五年级 · 立体几何学
下图中大球的体积是 $($ 立方厘米。

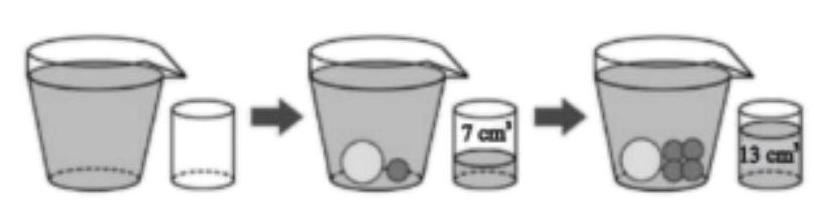
答案: 解5

【分析】大杯的水是满的, 当放入 1 个大球和 1 个小球时, 排出的水的体积是 7 立方厘米, 相当于 1 个大球和 1 个小球的体积; 当再放入 3 个小球时, 排出的水的体积是 (13-7) 立方厘米, 所以用排出的水的体积除以小数的数量, 即可求出小球的体积, 根据大球和小球体积之间的关系, 求出大球的体积。

【详解】 (13-7) $\div 3$

$=6 \div 3$

$=2$ （立方厘米）

$7-2 \times 1$

$=7-2$

$=5$ （立方厘米）

所以大球的体积是 5 立方厘米。

【点睛】此题的解题关键是掌握不规则物体的体积的计算方法, 通过转化的数学思想, 灵活运用排水法, 从而解决问题。